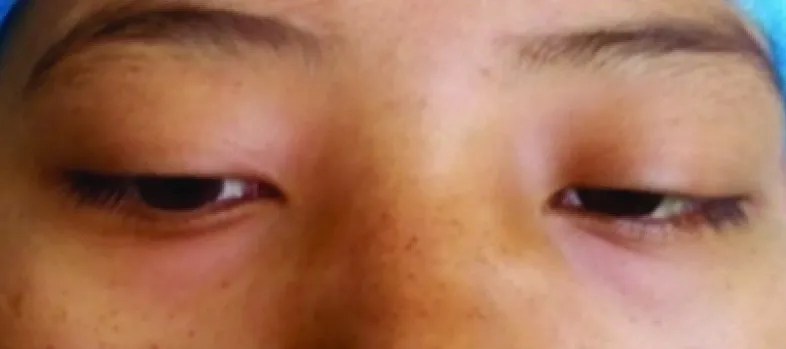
Clinical image showing bilateral sixth nerve palsy in the patient.
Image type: medical_photograph (other_medical_photograph)